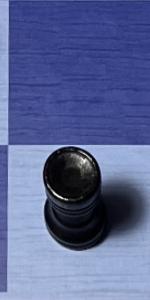
Label: Rook_Black